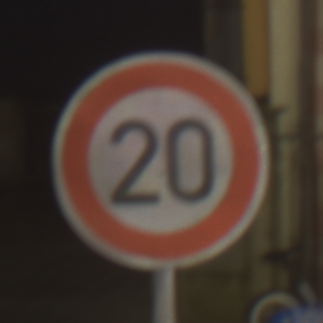
Verkehrszeichen: Geschwindigkeit20
Umgebung: Outdoor, Urban
Tageszeit: Night
Wetter: PartlyCloudy
Licht: Artificial
Jahreszeit: NotSpecified
Kontrast: HighContrast